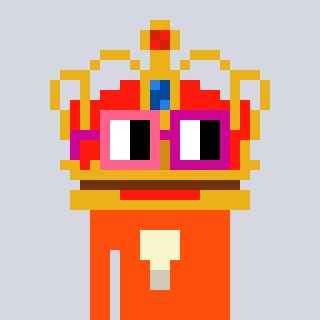
a pixel art character with square pink and red glasses, a crown-shaped head and a orange-colored body on a cool background